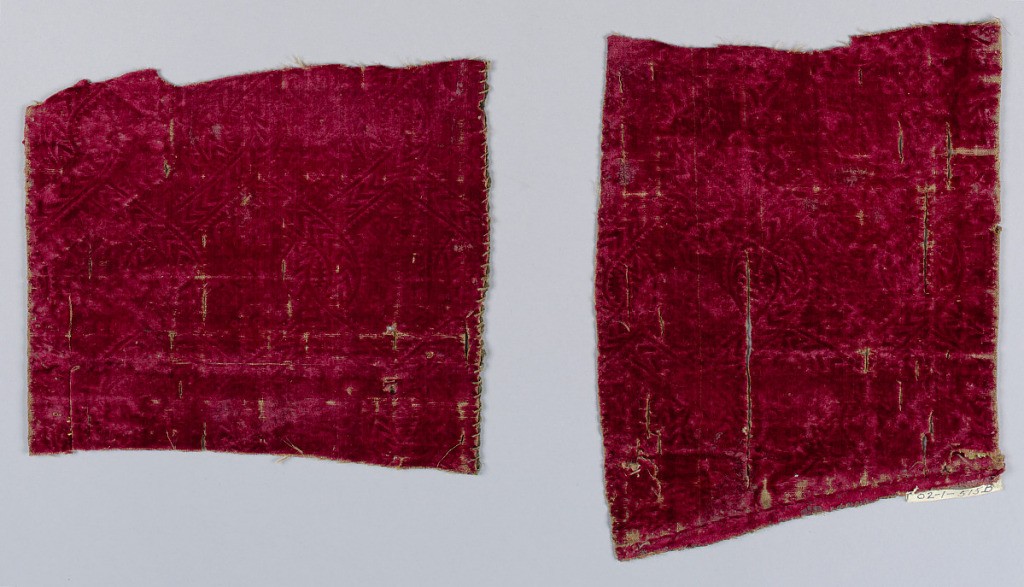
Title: Fragment
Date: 16th–17th century
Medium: silk Technique: supplementary warp forming raised pile (velvet); then embossed
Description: Embossed pattern of interlaced straps on red velvet.